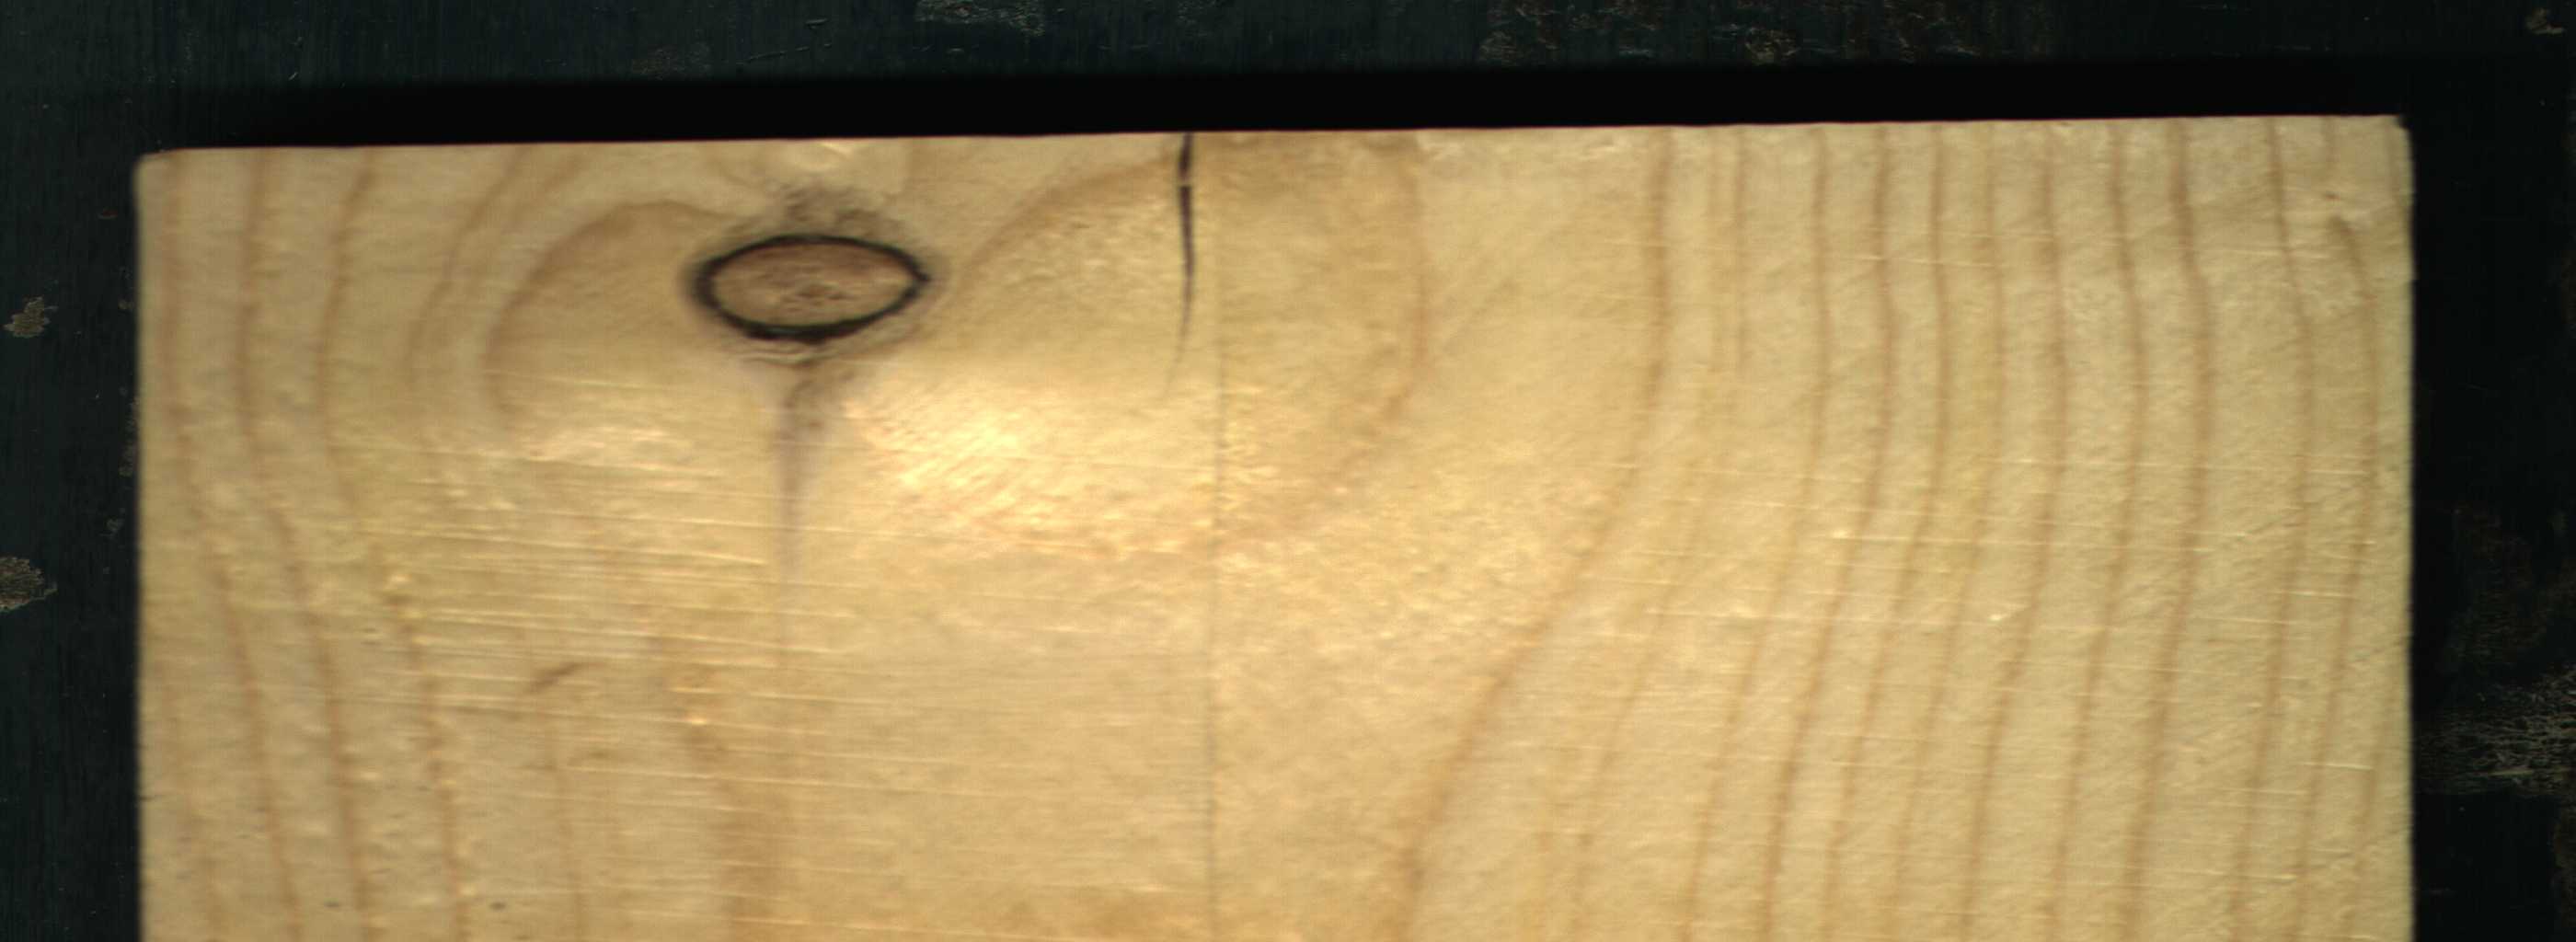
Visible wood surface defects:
Crack
Dead_Knot